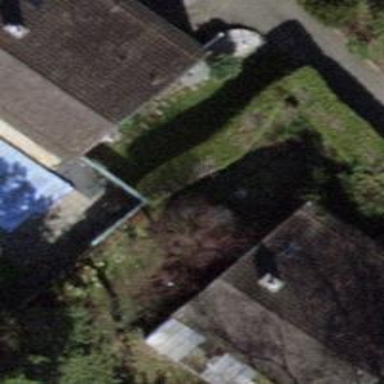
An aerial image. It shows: Building with pitched roof.